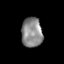
Tissue: prostate
Cell type: Endothelial cells
Senescence score: 0.3479
Nuclear area (px): 614
Mean DAPI intensity: 137.05